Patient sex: M
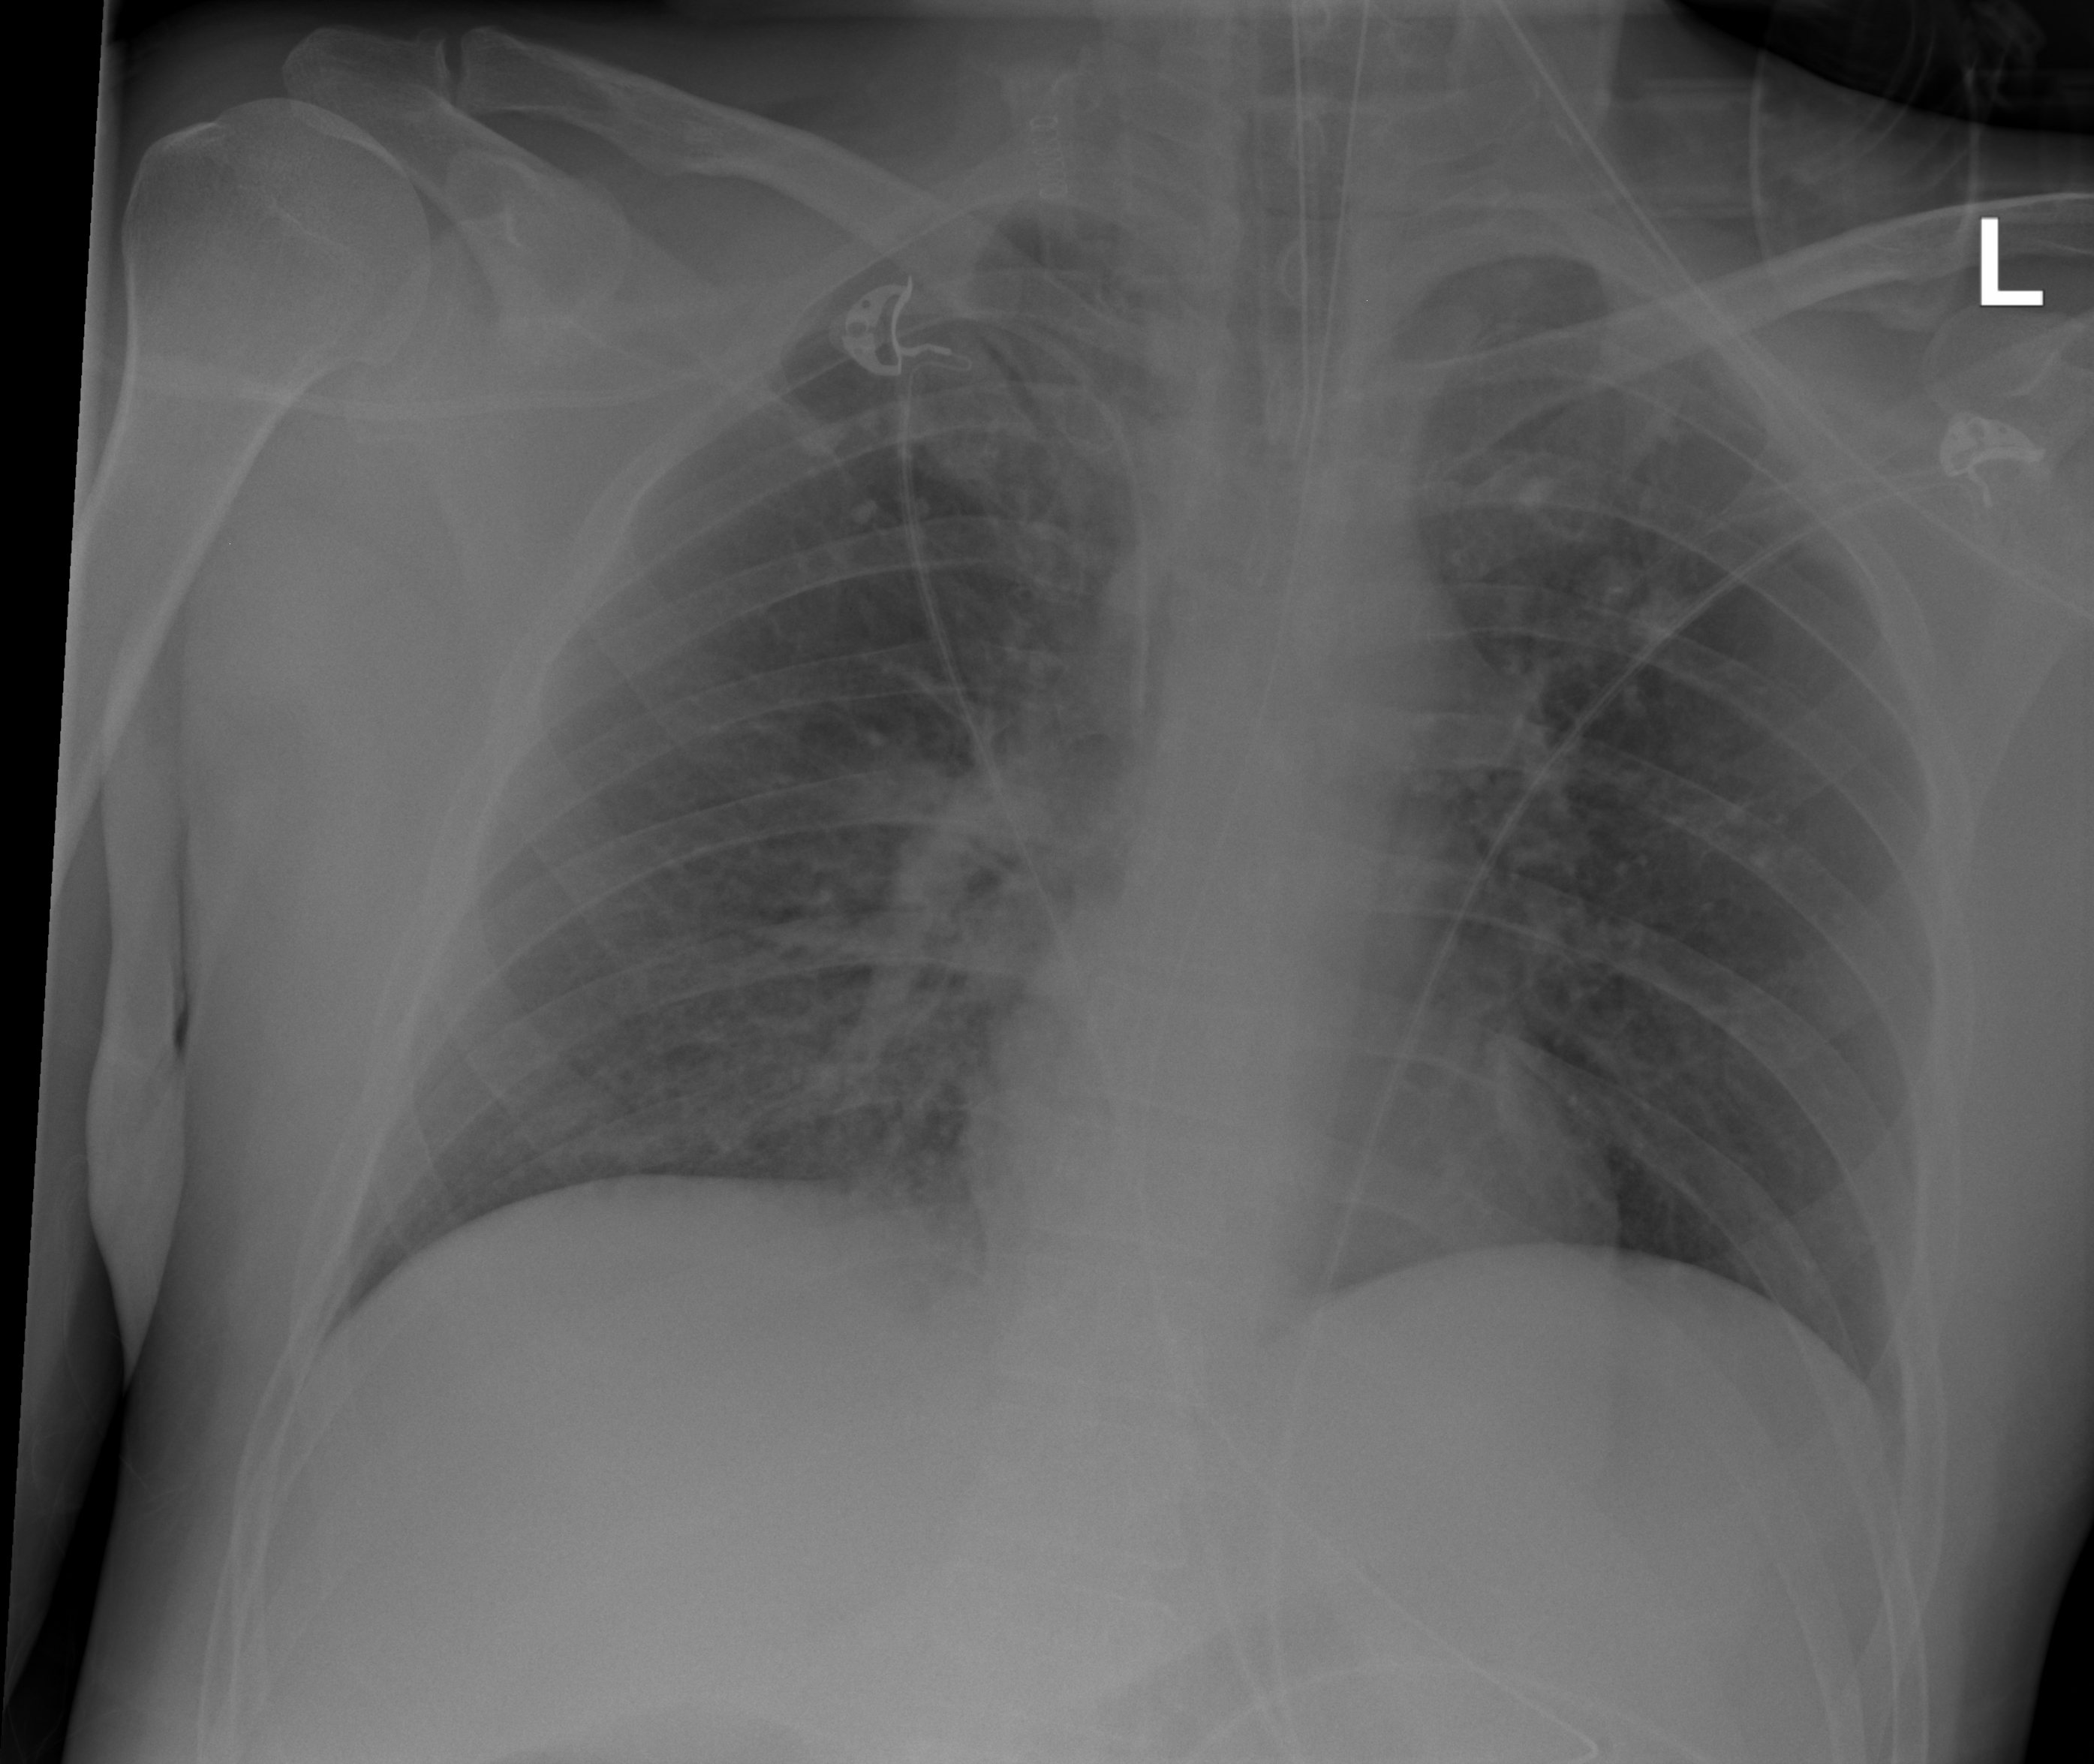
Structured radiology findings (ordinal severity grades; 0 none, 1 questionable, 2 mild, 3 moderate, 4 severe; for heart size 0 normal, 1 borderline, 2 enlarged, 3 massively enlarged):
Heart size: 0
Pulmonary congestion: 0
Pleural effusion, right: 0
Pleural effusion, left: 0
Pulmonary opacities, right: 2
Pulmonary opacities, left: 0
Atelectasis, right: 0
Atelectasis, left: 0